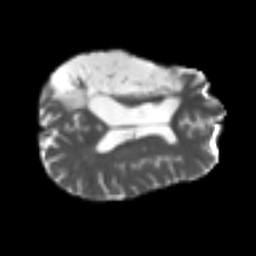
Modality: T2w
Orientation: axial
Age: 54
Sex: male
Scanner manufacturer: siemens
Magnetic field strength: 3 T
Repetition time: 5.561 s
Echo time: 0.0788 s